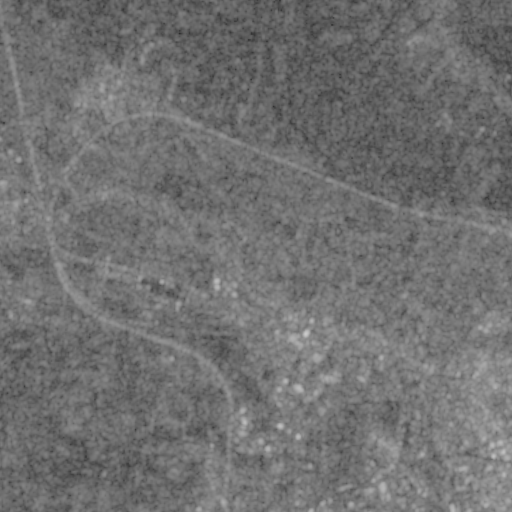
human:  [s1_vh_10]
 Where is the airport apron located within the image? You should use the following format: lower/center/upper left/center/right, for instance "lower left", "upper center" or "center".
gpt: The airport apron is located in the upper right of the image.
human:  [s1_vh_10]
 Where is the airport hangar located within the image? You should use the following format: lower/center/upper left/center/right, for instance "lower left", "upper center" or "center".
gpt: The airport hangar is located in the upper right of the image.
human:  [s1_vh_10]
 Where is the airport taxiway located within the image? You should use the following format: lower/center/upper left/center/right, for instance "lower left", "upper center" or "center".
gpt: The airport taxiway is located in the upper right of the image.
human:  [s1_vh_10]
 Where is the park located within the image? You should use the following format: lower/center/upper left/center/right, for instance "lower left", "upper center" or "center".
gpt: The park is located in the lower right of the image.
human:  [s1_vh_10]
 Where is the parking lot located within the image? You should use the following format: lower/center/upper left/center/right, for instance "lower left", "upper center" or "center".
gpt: The parking lot is located in the lower right of the image.
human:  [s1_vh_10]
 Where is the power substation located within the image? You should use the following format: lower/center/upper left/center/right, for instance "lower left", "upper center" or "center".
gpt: The power substation is located in the lower center of the image.
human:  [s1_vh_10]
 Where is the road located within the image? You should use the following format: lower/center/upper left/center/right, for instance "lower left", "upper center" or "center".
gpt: There is no road in the image.

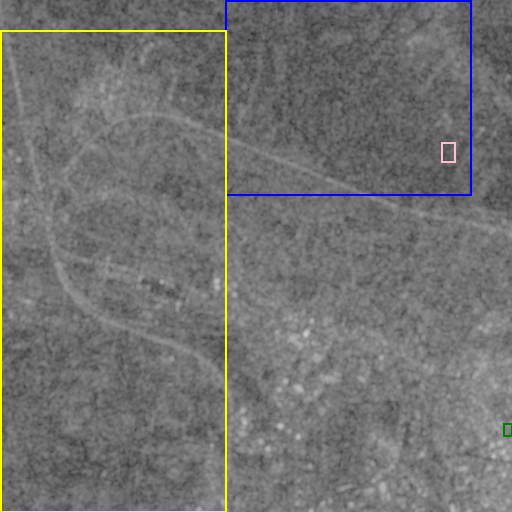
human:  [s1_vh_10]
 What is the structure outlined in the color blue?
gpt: The structure outlined in blue is an airport.
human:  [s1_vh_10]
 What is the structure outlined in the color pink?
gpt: The structure outlined in pink is an airport apron.
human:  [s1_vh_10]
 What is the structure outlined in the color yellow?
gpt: The structure outlined in yellow is a crop field.
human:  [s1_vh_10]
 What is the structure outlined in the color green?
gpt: The structure outlined in green is a park.
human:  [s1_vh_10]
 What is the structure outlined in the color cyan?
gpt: There is no cyan outline.